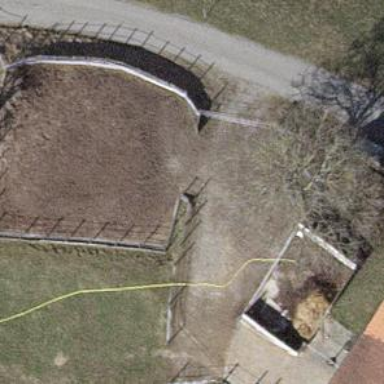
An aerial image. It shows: Gate.